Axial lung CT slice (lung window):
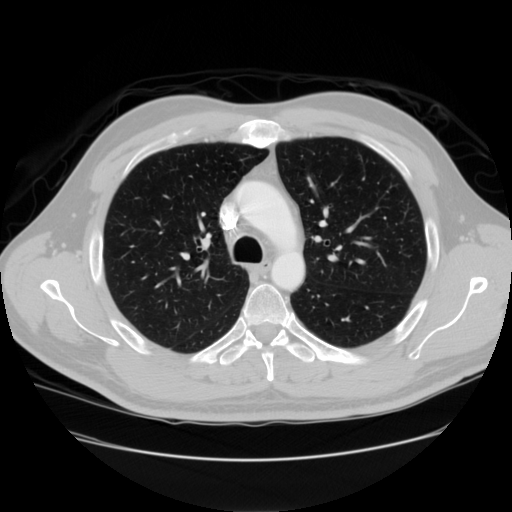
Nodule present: no